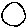
Label: circle